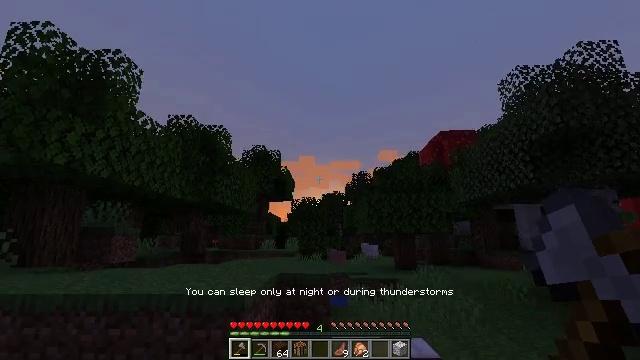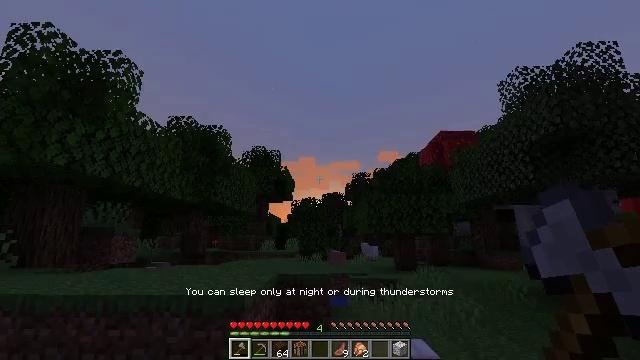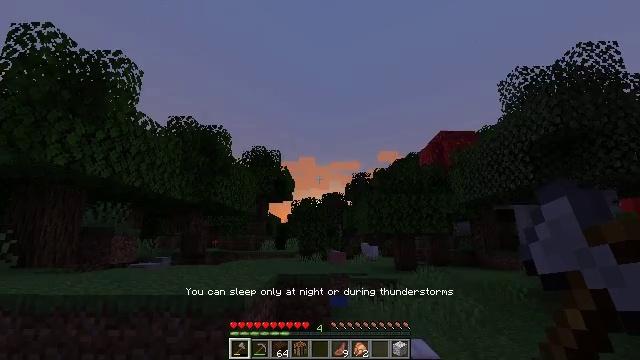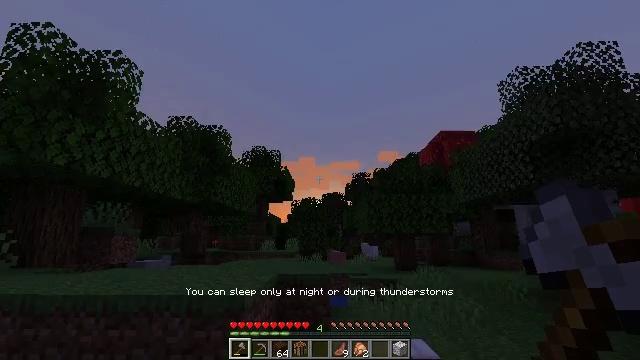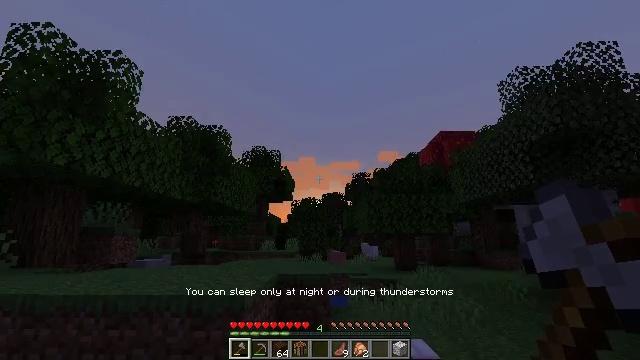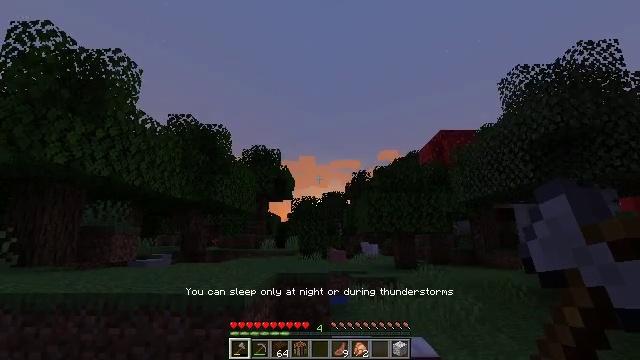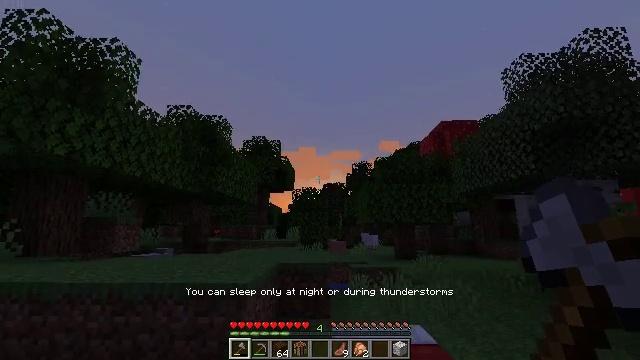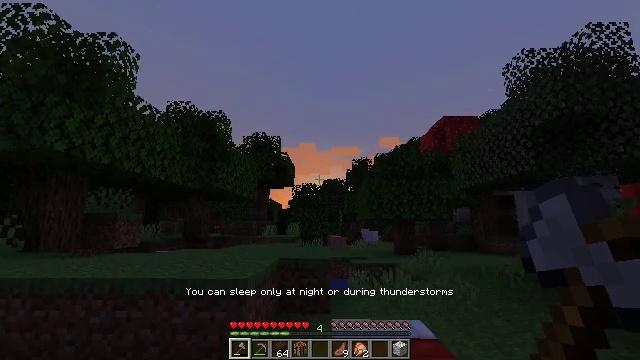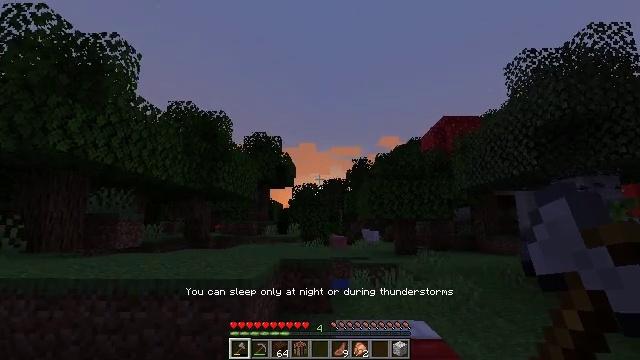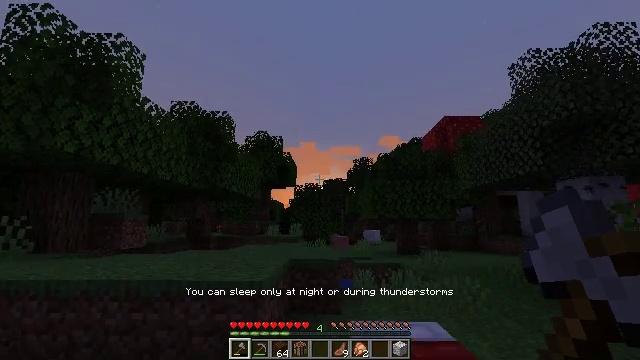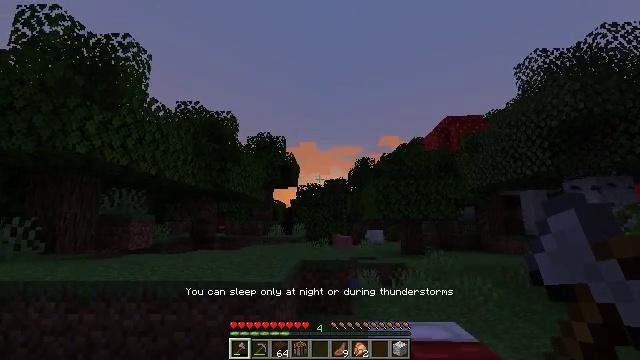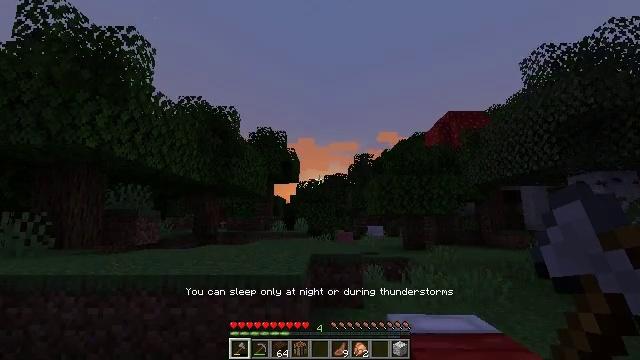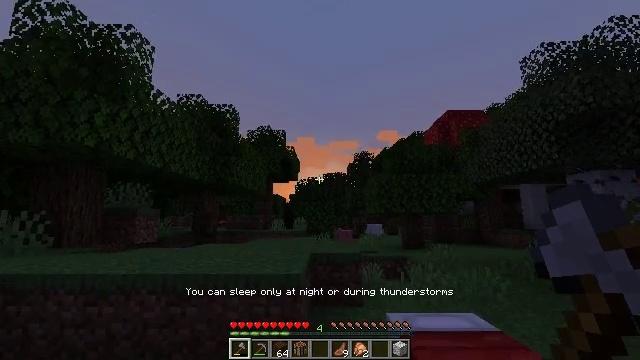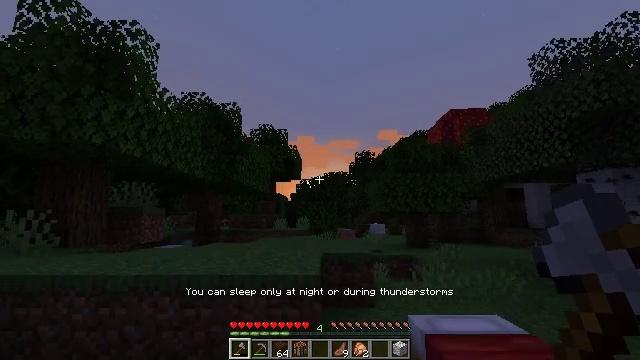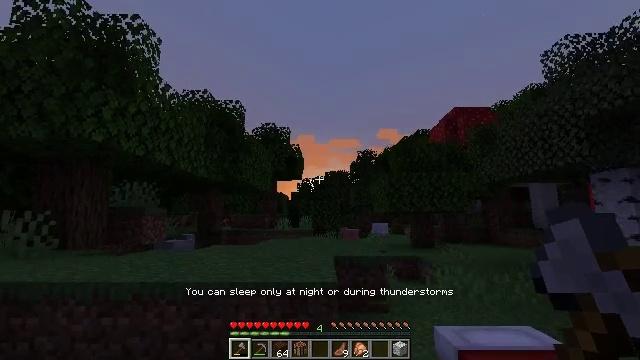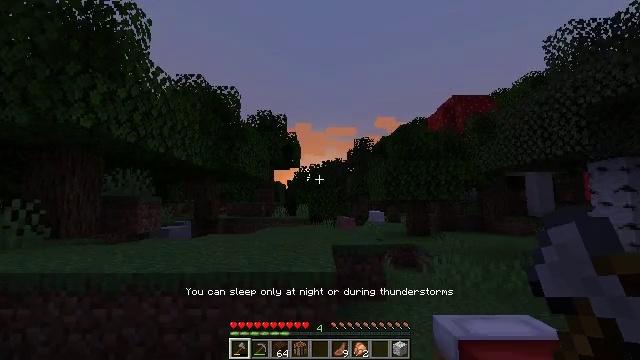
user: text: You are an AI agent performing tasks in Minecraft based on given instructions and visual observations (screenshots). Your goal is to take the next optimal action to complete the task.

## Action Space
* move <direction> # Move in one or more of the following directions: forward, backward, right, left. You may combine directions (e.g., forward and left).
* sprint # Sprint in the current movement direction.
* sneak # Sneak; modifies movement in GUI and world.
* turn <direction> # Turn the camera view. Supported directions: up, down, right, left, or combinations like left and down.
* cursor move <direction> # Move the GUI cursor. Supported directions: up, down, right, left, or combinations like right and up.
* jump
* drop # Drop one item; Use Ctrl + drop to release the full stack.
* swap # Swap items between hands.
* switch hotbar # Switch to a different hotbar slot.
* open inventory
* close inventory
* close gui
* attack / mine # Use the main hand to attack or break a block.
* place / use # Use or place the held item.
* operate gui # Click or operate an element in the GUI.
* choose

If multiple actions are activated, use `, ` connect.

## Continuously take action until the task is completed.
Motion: motion action
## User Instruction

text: Break the red bed to move it.
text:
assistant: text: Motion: no_op
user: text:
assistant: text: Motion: no_op
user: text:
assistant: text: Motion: no_op
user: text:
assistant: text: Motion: no_op
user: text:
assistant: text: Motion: no_op
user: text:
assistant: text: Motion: turn down
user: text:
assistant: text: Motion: no_op
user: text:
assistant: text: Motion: move left
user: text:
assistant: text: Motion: move left
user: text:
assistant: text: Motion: move left
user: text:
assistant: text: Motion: move left, turn down
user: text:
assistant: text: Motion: move forward and move left
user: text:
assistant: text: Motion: move forward and move left
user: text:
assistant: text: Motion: move forward
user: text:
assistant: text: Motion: move forward, turn down
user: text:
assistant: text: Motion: move forward
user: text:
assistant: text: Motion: move forward
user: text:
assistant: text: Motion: move forward
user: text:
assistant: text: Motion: move forward
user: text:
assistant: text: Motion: move forward and move left
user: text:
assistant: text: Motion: move forward and move left
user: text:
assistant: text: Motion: move forward and move left
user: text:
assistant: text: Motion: move forward and move left, turn right
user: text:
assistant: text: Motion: move forward and move left, turn right
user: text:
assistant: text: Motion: move forward and move left, turn right and up
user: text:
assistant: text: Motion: move forward and move left, turn right and up
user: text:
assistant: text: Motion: move forward and move left, turn right and up
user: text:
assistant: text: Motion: move left, turn right and up
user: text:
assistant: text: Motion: move left
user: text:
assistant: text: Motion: move left